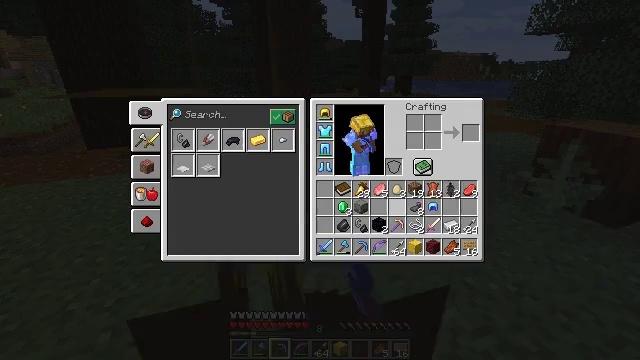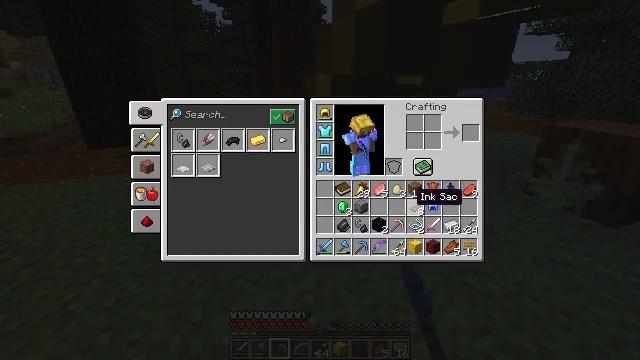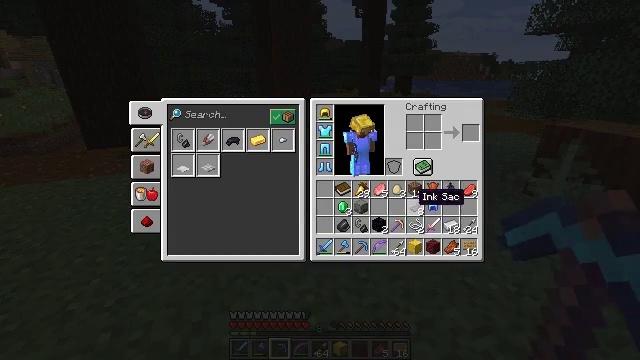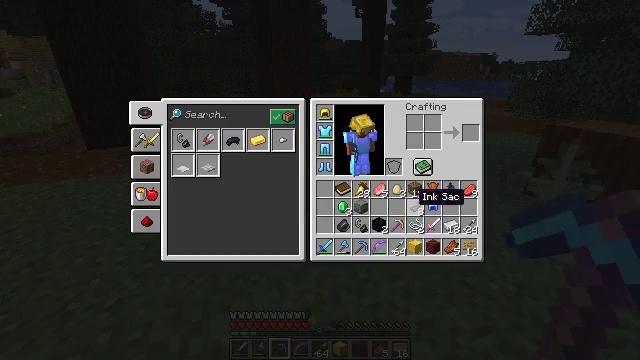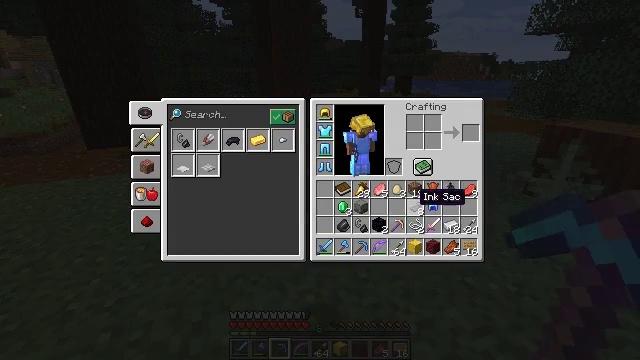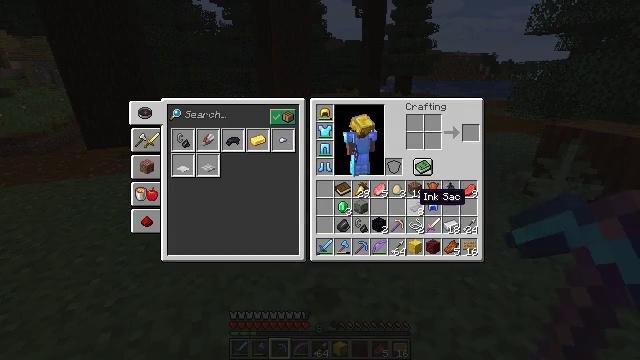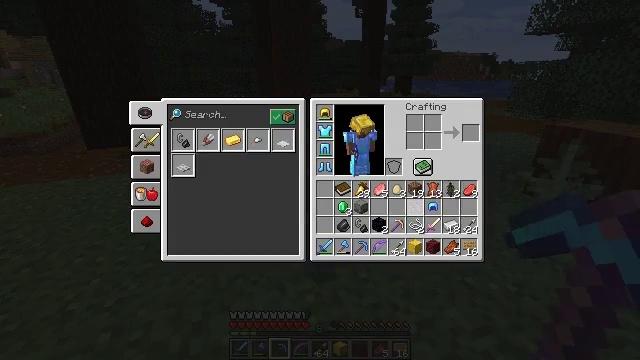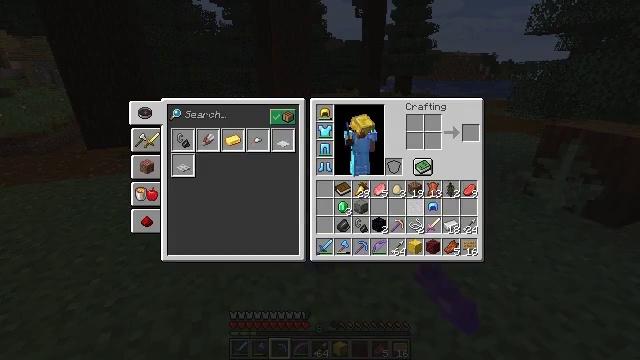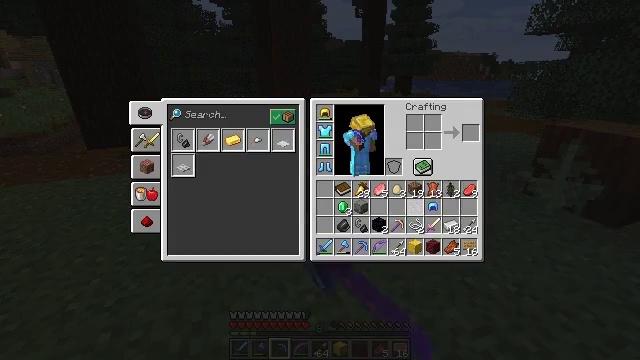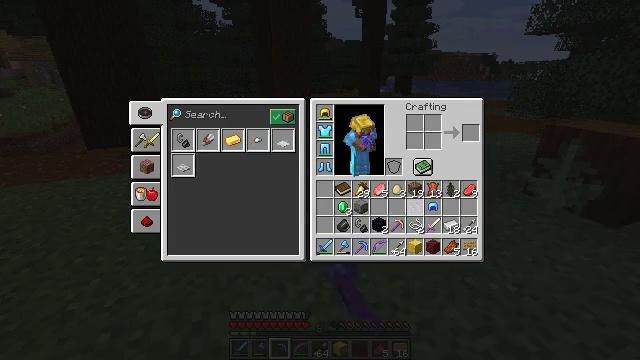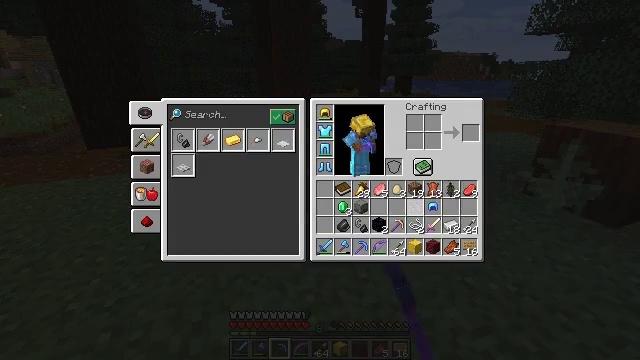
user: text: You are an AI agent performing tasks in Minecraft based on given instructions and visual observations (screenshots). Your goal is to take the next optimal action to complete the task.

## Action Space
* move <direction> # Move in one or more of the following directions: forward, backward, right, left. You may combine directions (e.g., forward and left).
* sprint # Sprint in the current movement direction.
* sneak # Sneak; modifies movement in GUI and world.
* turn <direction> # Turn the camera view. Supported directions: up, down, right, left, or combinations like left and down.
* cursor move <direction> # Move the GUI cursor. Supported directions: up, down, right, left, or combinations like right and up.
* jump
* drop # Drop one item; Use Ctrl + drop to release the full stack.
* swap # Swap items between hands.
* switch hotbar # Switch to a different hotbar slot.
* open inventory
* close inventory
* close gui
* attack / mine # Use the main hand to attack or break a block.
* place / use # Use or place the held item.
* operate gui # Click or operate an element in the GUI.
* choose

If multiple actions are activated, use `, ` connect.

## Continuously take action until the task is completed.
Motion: motion action
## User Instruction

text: Remove an ink sac from the inventory.
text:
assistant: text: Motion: sprint, open gui
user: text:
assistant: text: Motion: sprint
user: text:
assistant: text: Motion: sprint
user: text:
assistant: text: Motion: sprint
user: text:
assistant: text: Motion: sprint
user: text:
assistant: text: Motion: sprint, drop
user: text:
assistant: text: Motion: sprint, drop
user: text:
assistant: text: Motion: sprint
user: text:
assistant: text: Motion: sprint
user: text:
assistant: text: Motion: sprint
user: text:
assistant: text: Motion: sprint